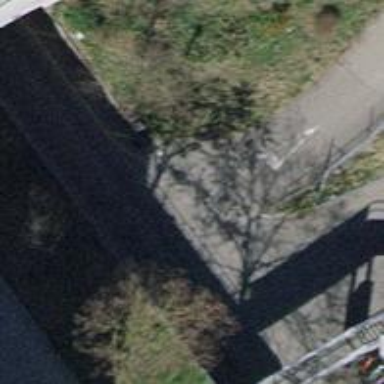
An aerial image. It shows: Service road with asphalt surface. There is sidewalk on the left side.